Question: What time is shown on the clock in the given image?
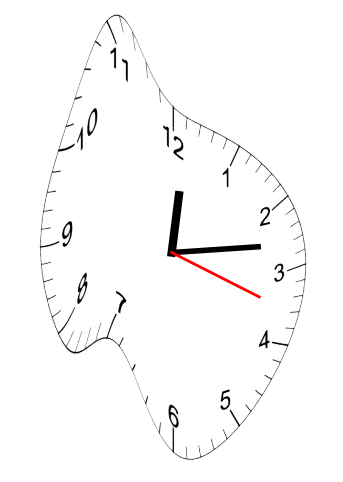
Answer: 12:13:18